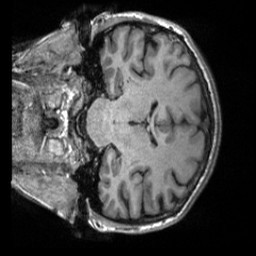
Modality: T1w
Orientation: coronal
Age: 36
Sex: female
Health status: healthy
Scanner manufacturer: siemens
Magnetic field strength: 3 T
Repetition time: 2 s
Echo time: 0.00232 s